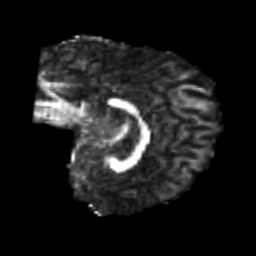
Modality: FA
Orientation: sagittal
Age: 20
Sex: male
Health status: healthy
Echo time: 0.074 s